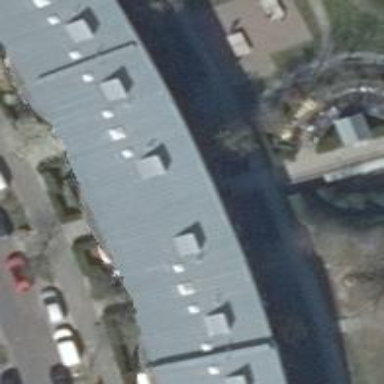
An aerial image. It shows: Skillion roof apartments building.